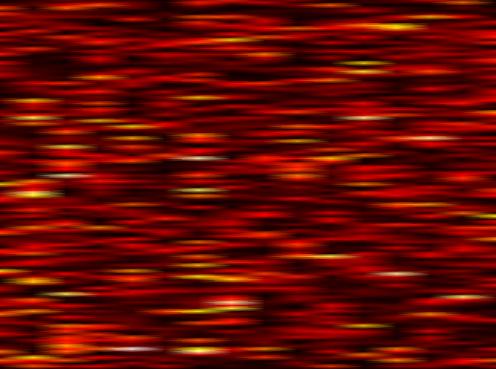
Label: FBMC